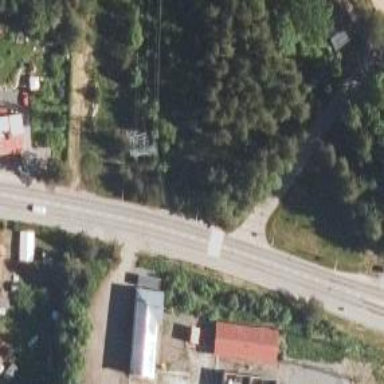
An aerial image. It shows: Tertiary road.